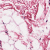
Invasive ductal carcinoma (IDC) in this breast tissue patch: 0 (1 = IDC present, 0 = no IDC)